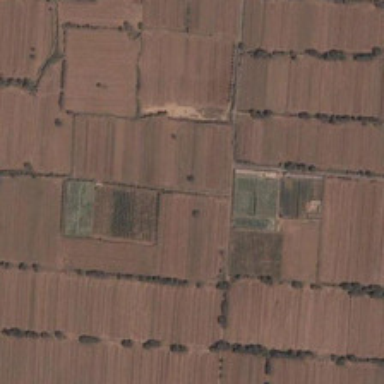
The rand with some trees separates the brown farmland in several pieces .